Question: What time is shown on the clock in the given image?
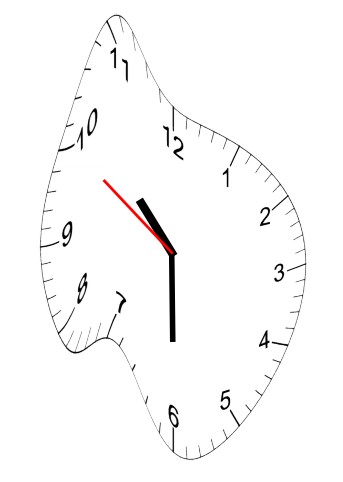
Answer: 10:29:50